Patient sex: M
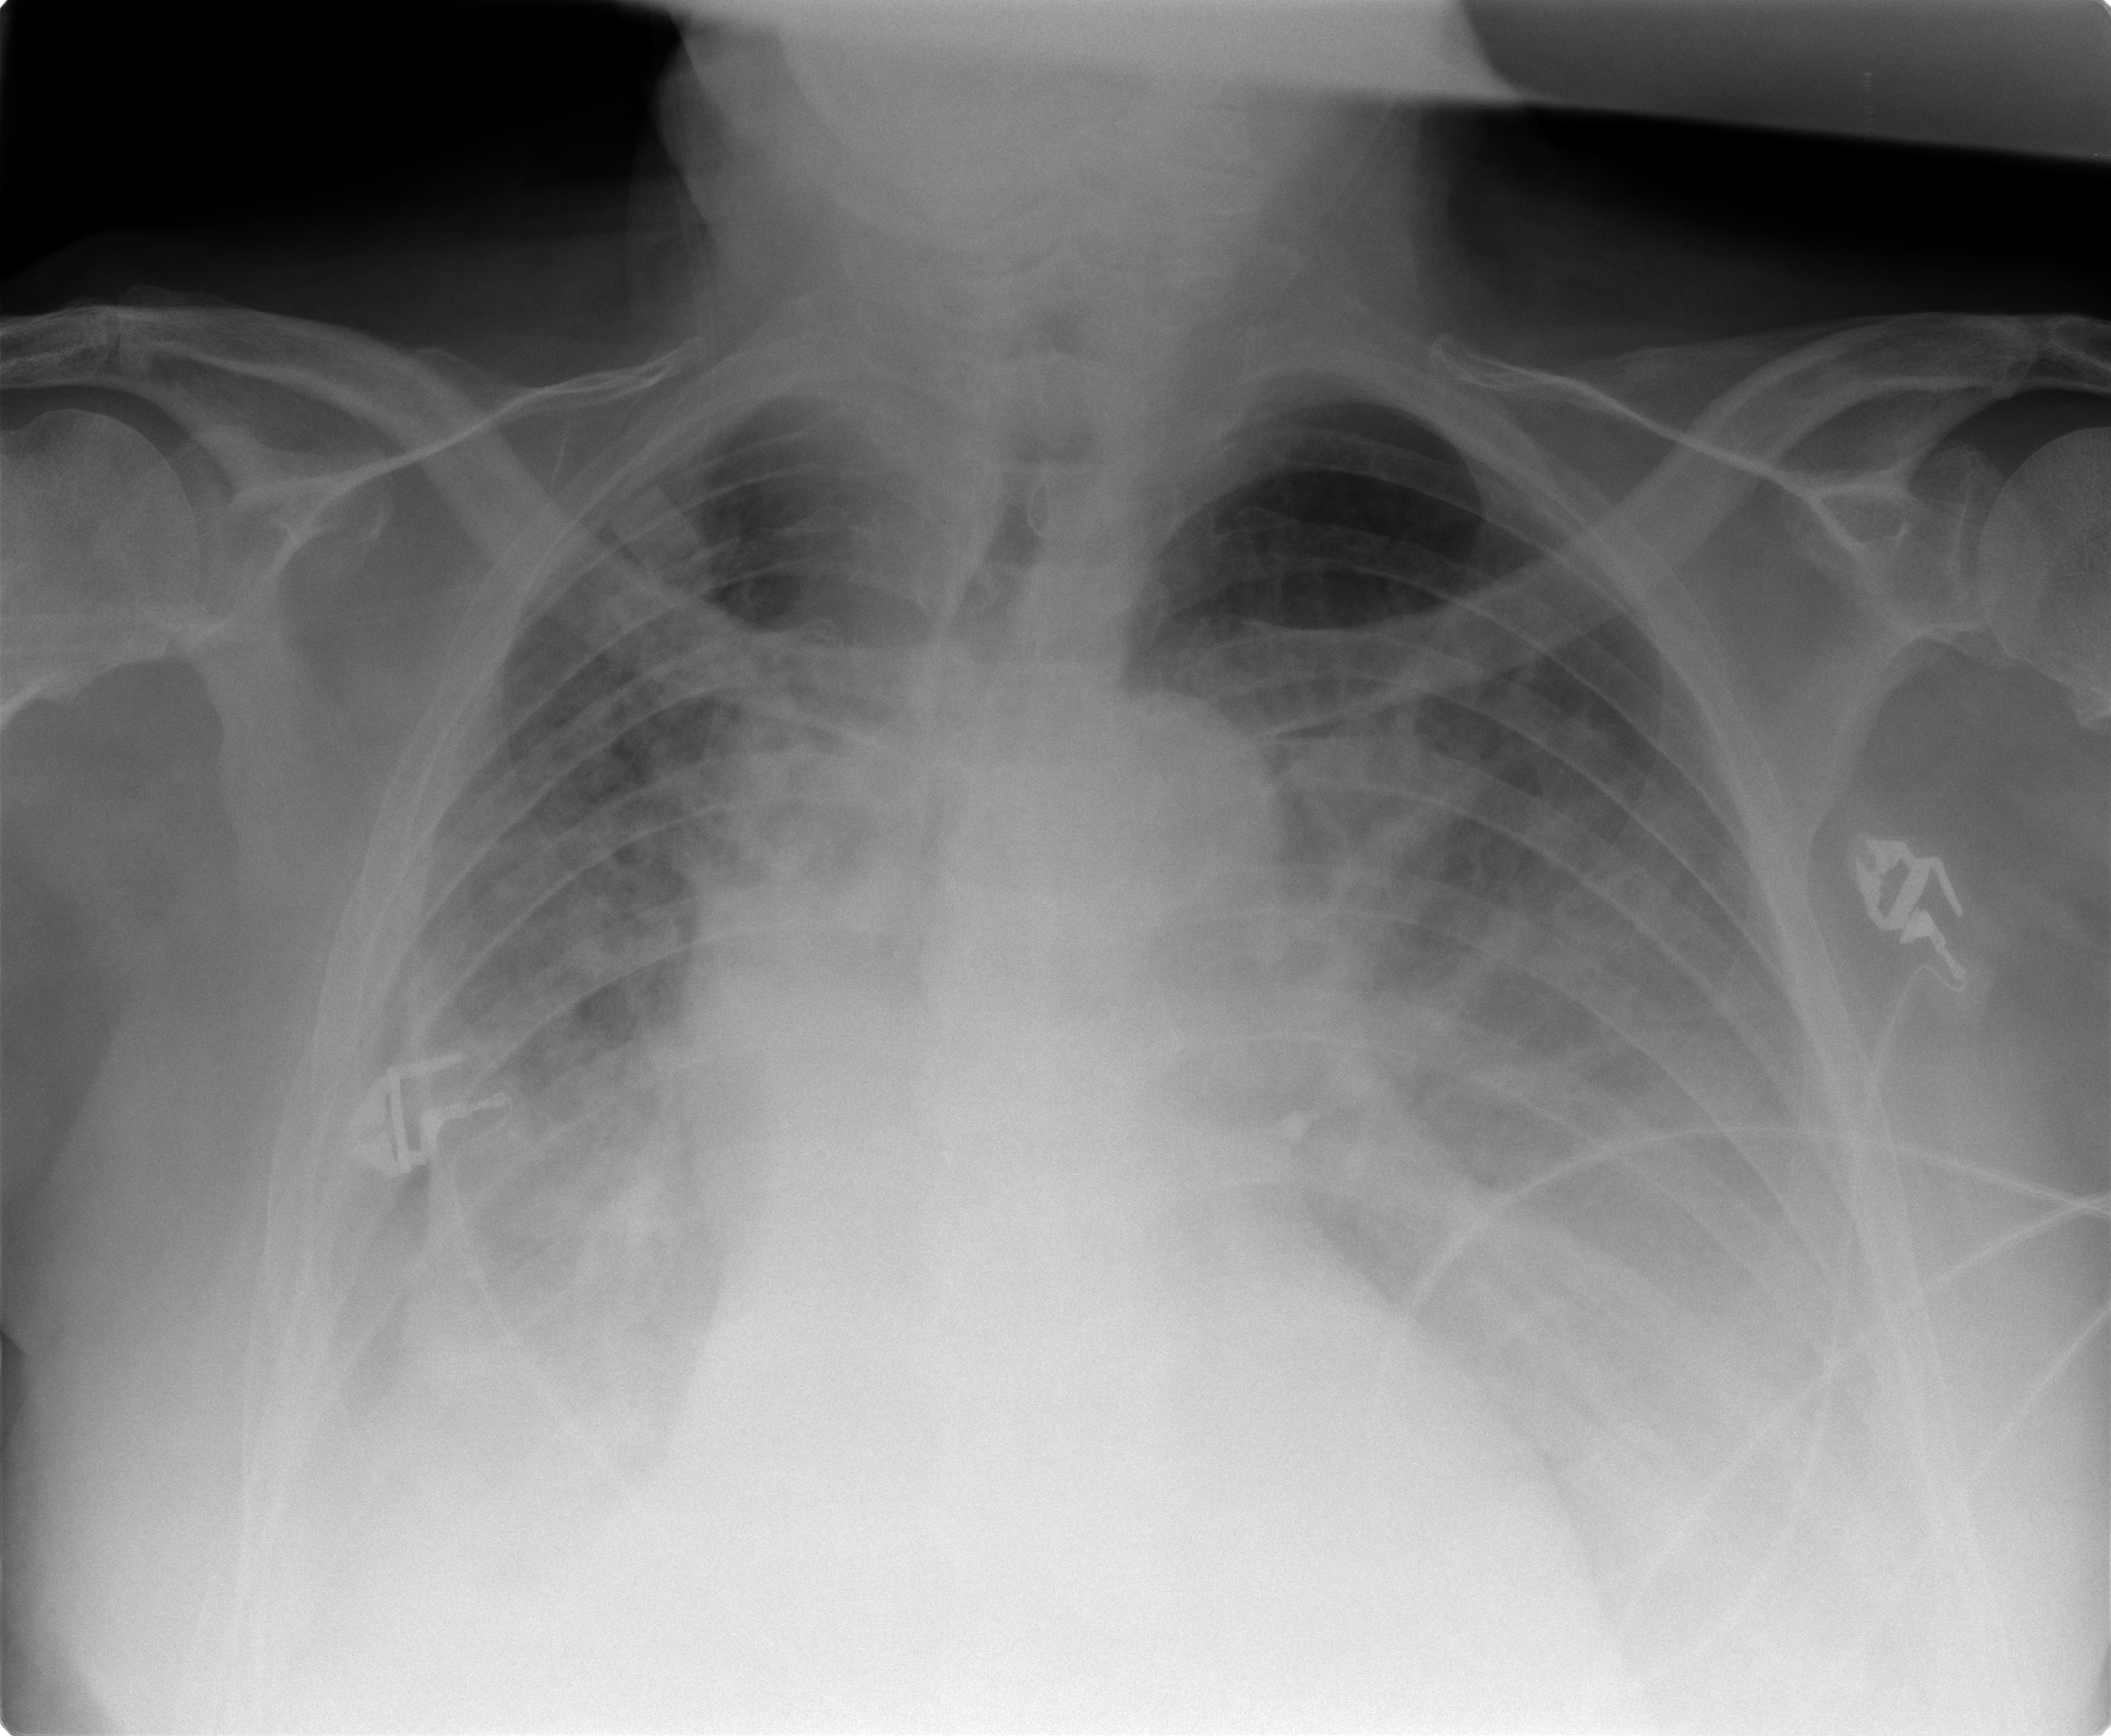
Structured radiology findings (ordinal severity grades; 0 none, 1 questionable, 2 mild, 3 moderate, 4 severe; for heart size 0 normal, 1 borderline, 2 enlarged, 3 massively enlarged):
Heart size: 2
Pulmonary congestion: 3
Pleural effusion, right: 3
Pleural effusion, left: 3
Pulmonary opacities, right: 2
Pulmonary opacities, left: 2
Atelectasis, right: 3
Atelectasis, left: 3